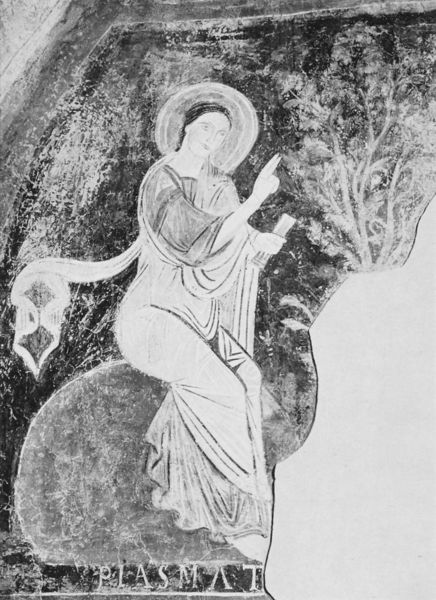
Titel: Rom, San Giovanni in Laterano
Künstler: Francesco Borromini
Standort: Rom, S. Giovanni in Laterano (EU - I - Latium)
Schlagwörter: baum, dunkel, hand, umhang, sitzen, äste, finger, frau, geste, schwarz, stein, gewand, wald, sitz, wandgemälde, schwarz weiss, kugel, fragment, schein, heiligenschein, nimbus, antik, toga, schriftrolle, fresko, schriftstück, romanisch, apostel, plasmat, plasma, frau heiligenschein, lehrstelle, plasmar